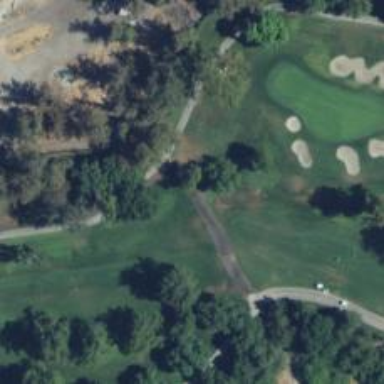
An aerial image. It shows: Path designated for golf carts.